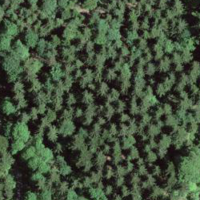
EUNIS habitat code: 43
Species observed at this site:
Petasites albus